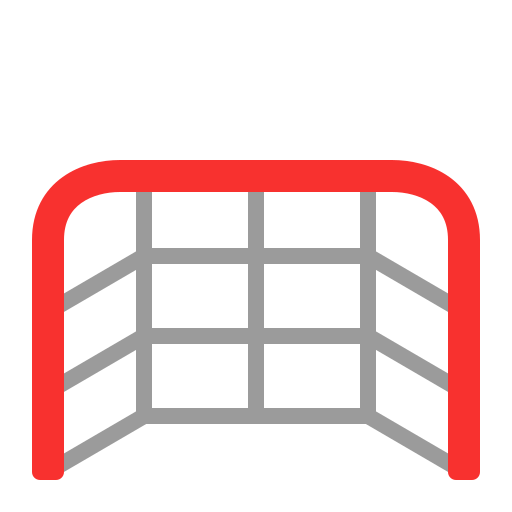
goal net flat